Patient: sex M, age 26
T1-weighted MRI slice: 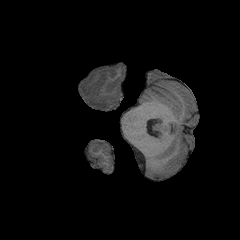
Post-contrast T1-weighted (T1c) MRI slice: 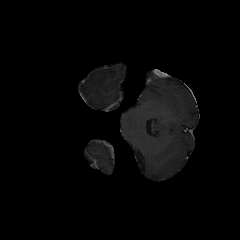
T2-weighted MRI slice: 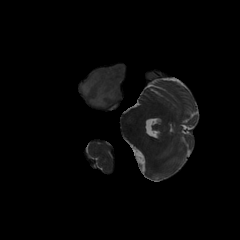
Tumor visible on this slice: yes
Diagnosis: Astrocytoma, IDH-mutant
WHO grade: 3